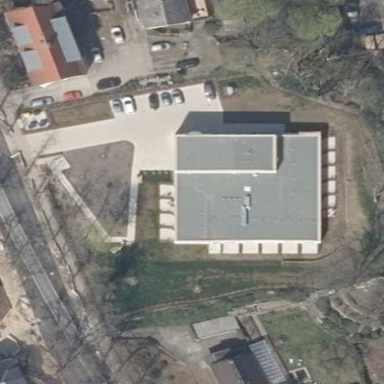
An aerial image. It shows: Hospice providing healthcare services.